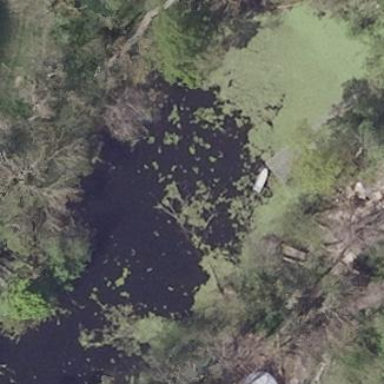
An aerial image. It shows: Pond surrounded by natural water.